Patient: sex F, age 72
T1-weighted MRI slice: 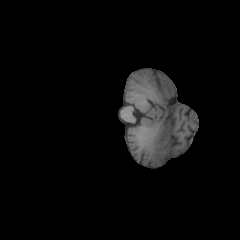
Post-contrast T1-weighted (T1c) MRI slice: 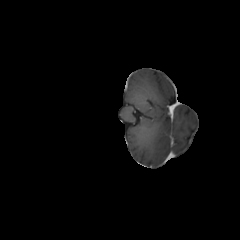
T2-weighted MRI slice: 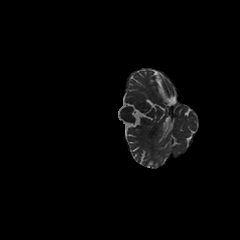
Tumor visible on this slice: no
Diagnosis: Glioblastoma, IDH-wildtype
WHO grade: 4